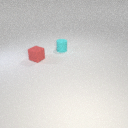
small cyan rubber cylinder behind small red rubber cube